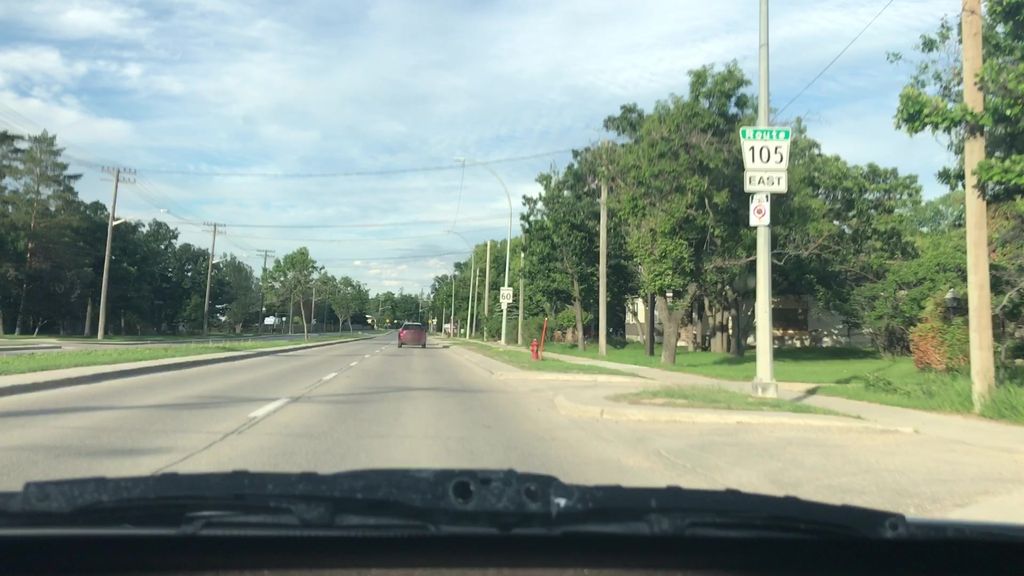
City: winnipeg